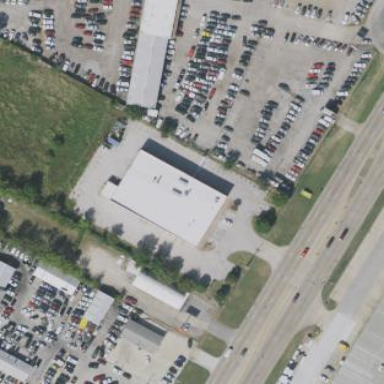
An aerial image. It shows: Car repair building.